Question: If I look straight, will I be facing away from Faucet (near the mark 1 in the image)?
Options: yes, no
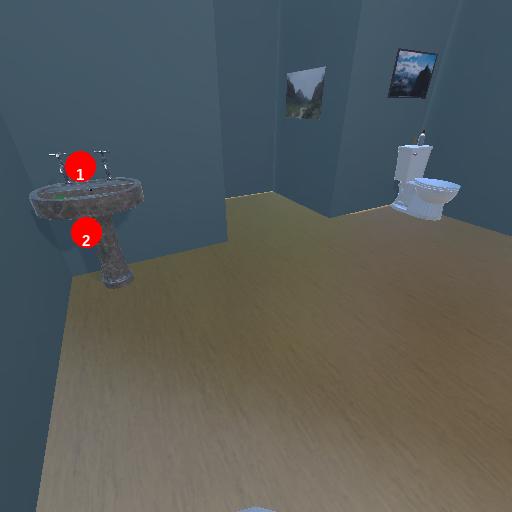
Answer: yes